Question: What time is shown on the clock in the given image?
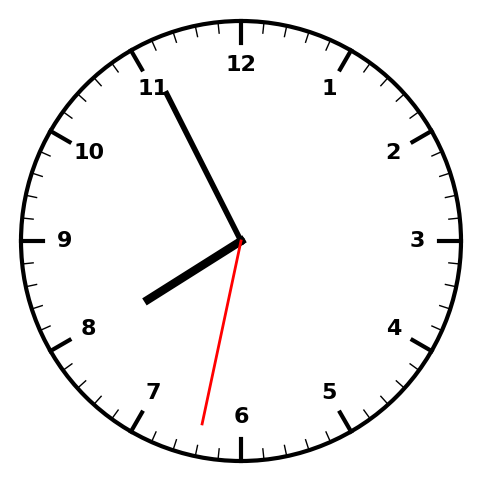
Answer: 07:55:32